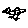
Label: bird